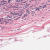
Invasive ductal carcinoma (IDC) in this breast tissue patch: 0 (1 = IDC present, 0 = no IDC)